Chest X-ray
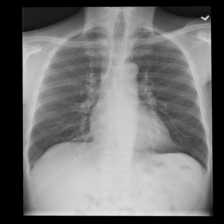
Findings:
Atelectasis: negative
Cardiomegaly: negative
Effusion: negative
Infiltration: negative
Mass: negative
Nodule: negative
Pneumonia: negative
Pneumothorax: negative
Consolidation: negative
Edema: negative
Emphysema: negative
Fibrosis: negative
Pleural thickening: negative
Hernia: negative